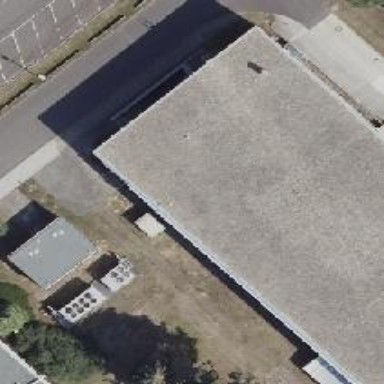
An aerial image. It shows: Minor distribution substation.